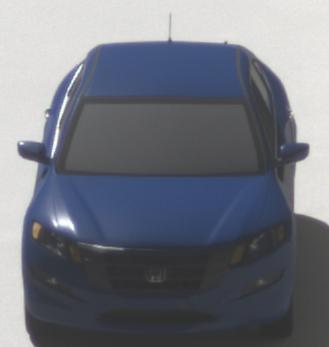
Make: Honda
Model: Crosstour
Detailed model: -
Model produced from: 2009
Model produced until: 2012
Doors: 4
Color: blue
Road condition: dry road
Daytime: morning or afternoon
Contrast: high contrast